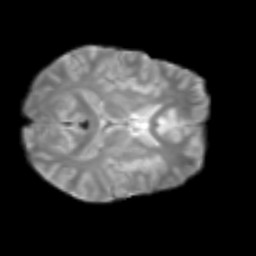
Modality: T2w
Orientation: axial
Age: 22
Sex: male
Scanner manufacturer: siemens
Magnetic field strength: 3 T
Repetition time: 2.3 s
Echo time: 0.085 s